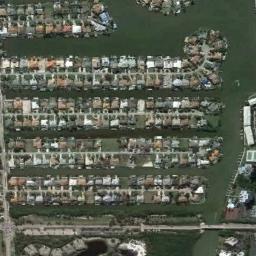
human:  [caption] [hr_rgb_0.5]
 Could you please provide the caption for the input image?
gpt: Residential areas are mostly houses, With no open space .

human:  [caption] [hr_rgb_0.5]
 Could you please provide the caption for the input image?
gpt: There are many roads and densely arranged houses and trees of different shapes and shapes in the island-like settlements surrounded by the lake .

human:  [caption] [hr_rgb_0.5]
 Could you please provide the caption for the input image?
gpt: A dense residential area has lots of houses arranged neatly is surrounded by the waters .

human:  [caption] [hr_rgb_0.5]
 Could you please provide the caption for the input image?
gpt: The dense residential is on the grass next to the road .

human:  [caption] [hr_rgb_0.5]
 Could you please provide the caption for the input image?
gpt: There are many buildings beside the port on dense residential area .